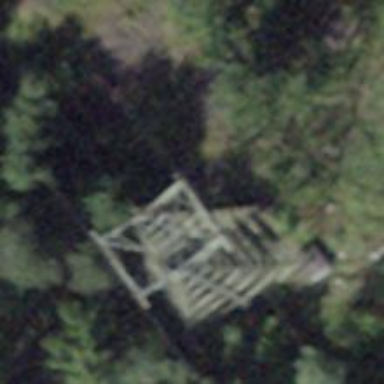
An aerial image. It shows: Pylon used for aerialway.